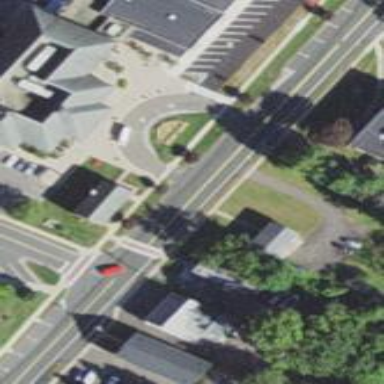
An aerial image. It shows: Pedestrian road.